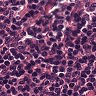
Metastatic tissue present: no